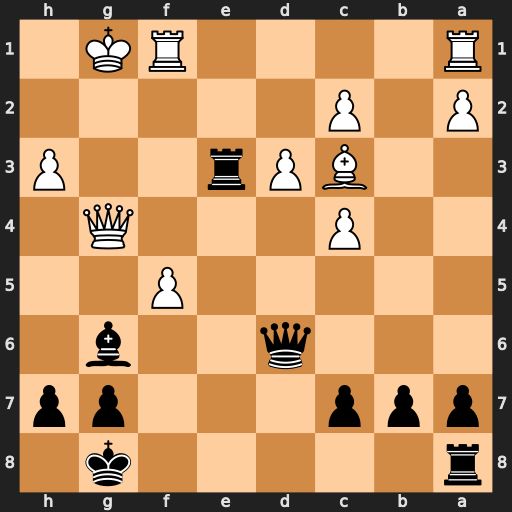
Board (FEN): r5k1/ppp3pp/3q2b1/5P2/2P3Q1/2BPr2P/P1P5/R4RK1
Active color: b
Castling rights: -
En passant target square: -
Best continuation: Rg3+ Kf2 Rxg4